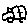
Label: car